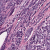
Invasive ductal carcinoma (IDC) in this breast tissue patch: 1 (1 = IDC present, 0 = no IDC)